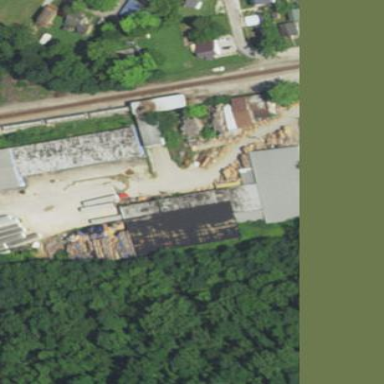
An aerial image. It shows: Industrial building with works.